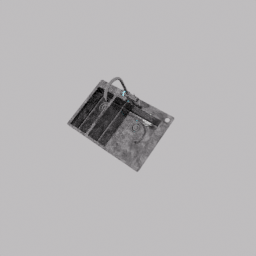
Label: appliances